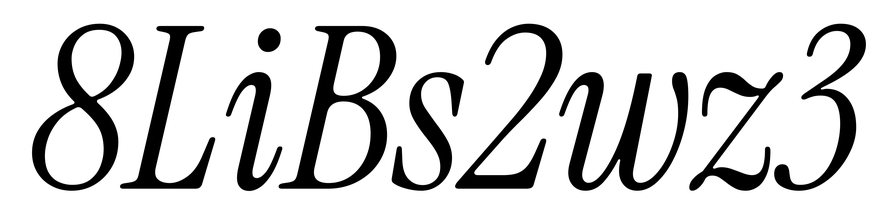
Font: InstrumentSerif-Italic